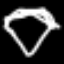
Label: diamond